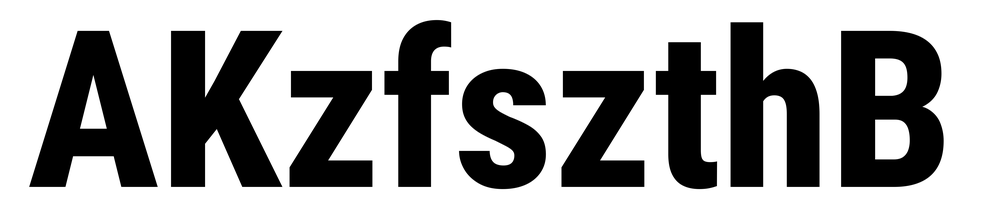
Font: Roboto_Condensed_ExtraBold